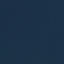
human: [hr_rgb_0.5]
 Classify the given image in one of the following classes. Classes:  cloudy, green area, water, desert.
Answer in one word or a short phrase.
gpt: water